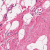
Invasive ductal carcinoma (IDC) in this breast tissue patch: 0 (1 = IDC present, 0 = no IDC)